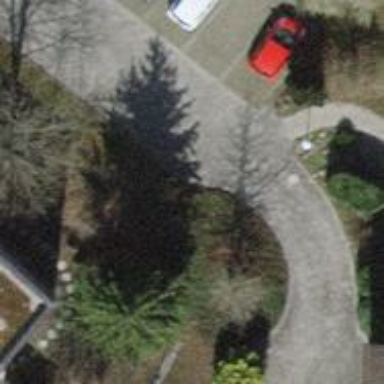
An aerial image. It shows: Driveway made of paving stones.